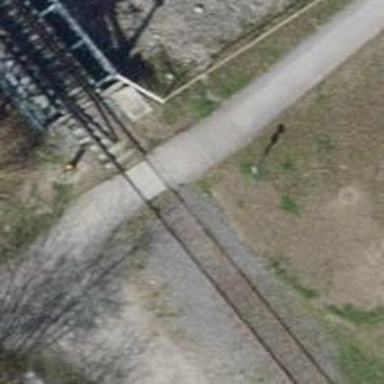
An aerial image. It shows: Level crossing along the railway.